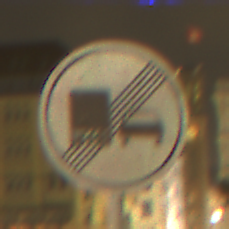
Verkehrszeichen: EndeUeberholverbotKraftfahrzeuge
Umgebung: Outdoor, Urban
Tageszeit: Night
Wetter: Overcast
Licht: Artificial
Jahreszeit: NotSpecified
Kontrast: MediumContrast